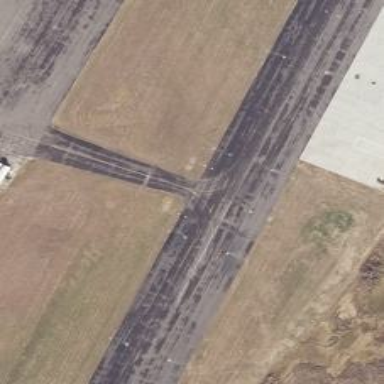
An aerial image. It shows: Image of taxiway at airport.